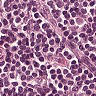
Metastatic tissue present: no